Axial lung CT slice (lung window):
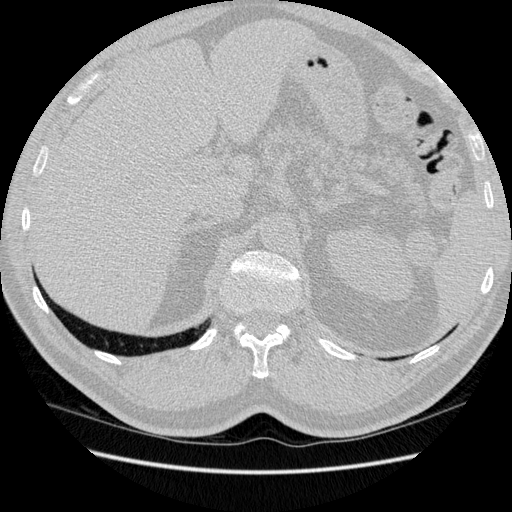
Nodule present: no